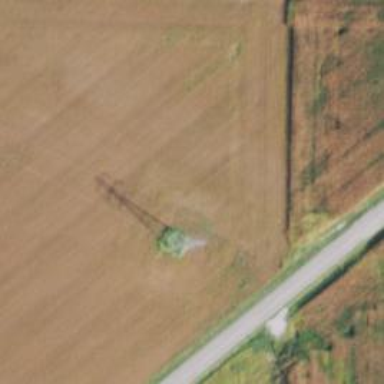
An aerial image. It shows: Lattice structure tower.